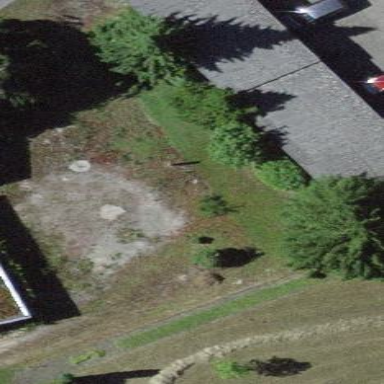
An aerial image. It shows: Garage.